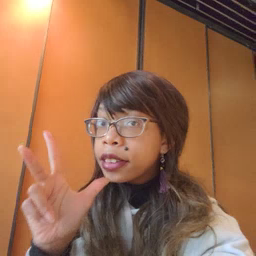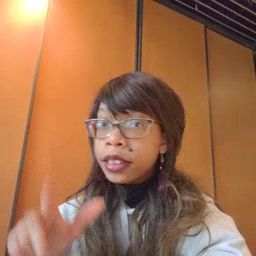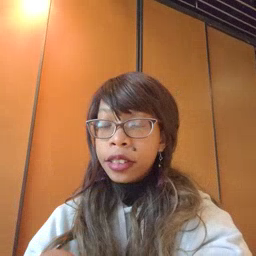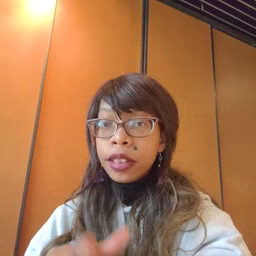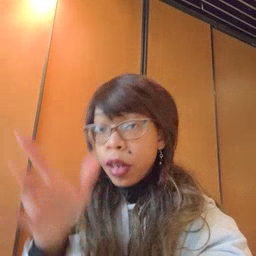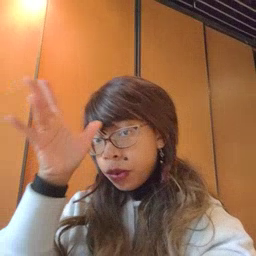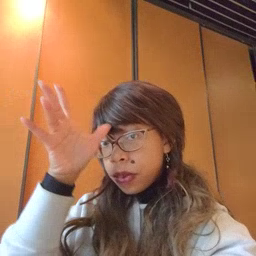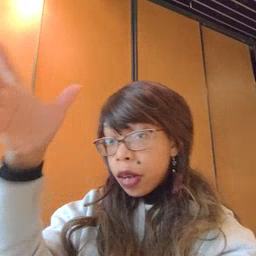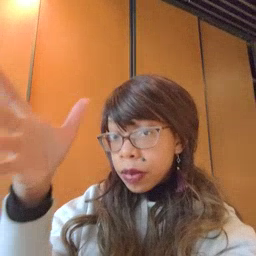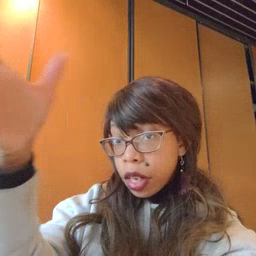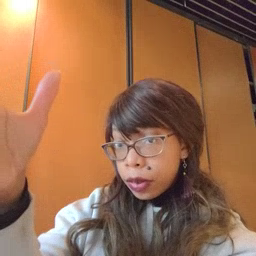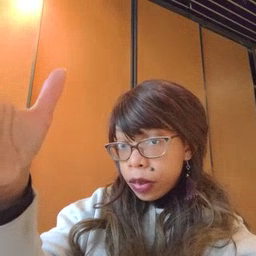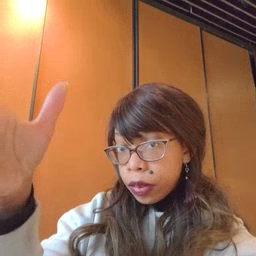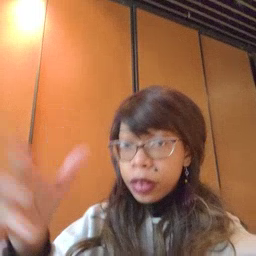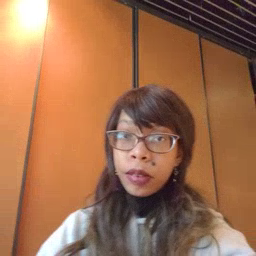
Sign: grandpa